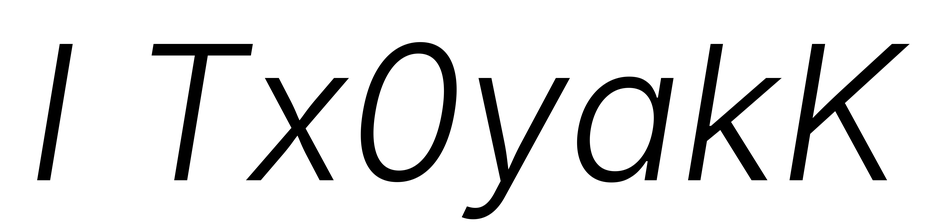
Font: Inter-Italic_Light_Italic